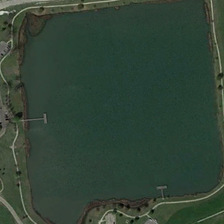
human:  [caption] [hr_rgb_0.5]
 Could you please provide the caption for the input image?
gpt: a square pond is surrounded by meadows .

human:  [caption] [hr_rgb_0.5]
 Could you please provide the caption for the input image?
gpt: a square pond is surrounded by meadows .

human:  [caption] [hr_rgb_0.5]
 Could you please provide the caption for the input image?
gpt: a square pond is surrounded by meadows .

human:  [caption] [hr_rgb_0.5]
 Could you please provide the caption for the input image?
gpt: a square pond is surrounded by meadows .

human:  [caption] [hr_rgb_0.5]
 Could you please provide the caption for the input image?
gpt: a square pond is surrounded by meadows .